Question: I'm trying to make shadow size a bit bigger but I can't do it.
so far:
'''
findAPlace.titleLabel?.layer.shadowOffset = CGSize(width: -1, height: 1)
findAPlace.titleLabel?.layer.shouldRasterize = true
findAPlace.titleLabel?.layer.shadowRadius = 1
findAPlace.titleLabel?.layer.shadowOpacity = 1
findAPlace.titleLabel?.layer.shadowColor = UIColor(red:0.07, green:0.07, blue:0.07, alpha:1.0).cgColor
'''
how to scale shadow to be bigger than the text itself?
something like this.

Maybe with a border can be done, My text is the title of a 'UIButton'!!!I expect it to be all around text of the uiButton
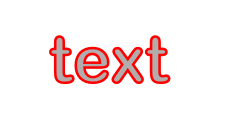
Answer: You can follow this way to achieve the outlined text.
You have to use attributed string and use 'setAttributedTitle' property of button to get required result.
'''
let strokeTextAttributes: [NSAttributedStringKey : Any] = [
NSAttributedStringKey.strokeColor : UIColor.red,
NSAttributedStringKey.foregroundColor : UIColor.gray,
NSAttributedStringKey.strokeWidth : -2.0,
]
let attributedString = NSAttributedString(string: "text", attributes: strokeTextAttributes)
self.btnTemp.setAttributedTitle(attributedString, for: .normal)
'''
'''
let strokeTextAttributes = [
NSStrokeColorAttributeName : UIColor.red,
NSForegroundColorAttributeName : UIColor.gray,
NSStrokeWidthAttributeName : -2.0,
] as [String : Any]
let attributedString = NSAttributedString(string: "text", attributes: strokeTextAttributes)
self.btnTemp.setAttributedTitle(attributedString, for: .normal)
'''
Output:
<URL>